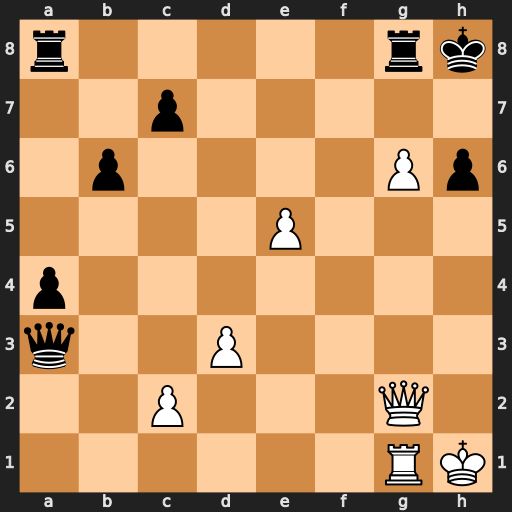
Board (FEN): r5rk/2p5/1p4Pp/4P3/p7/q2P4/2P3Q1/6RK
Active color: w
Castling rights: -
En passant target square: -
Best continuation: g7+ Rxg7 Qxg7#